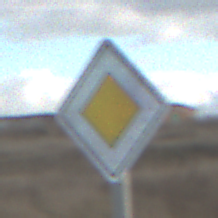
Verkehrszeichen: Vorfahrtsstrasse
Umgebung: Outdoor, RoadRail
Tageszeit: SunriseSunset
Wetter: PartlyCloudy
Licht: Natural
Jahreszeit: NotSpecified
Kontrast: LowContrast